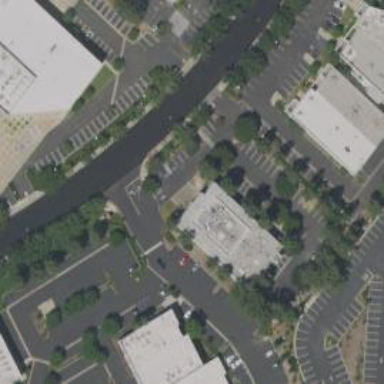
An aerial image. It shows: Parking space.